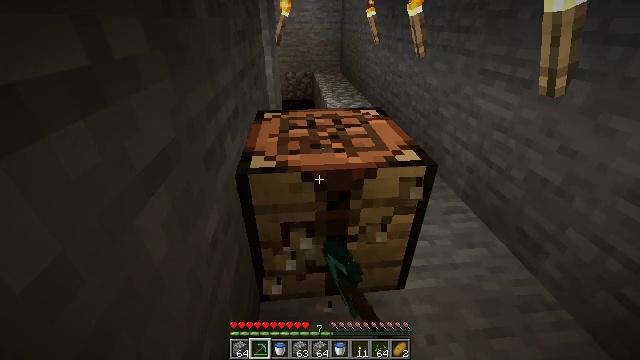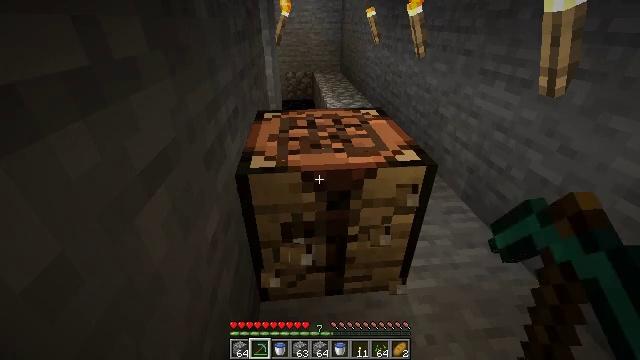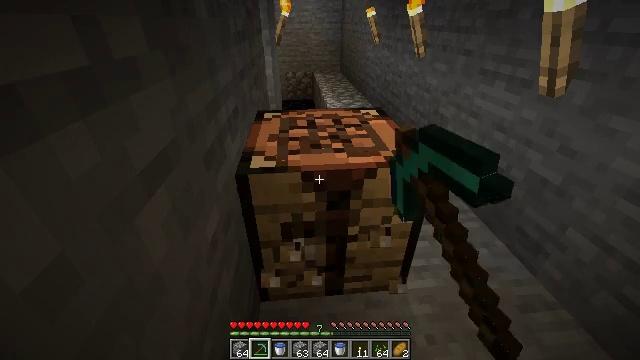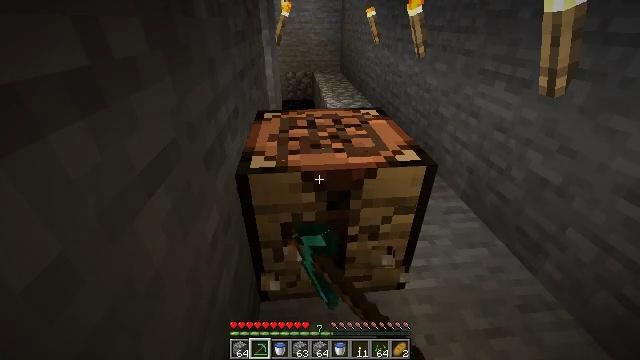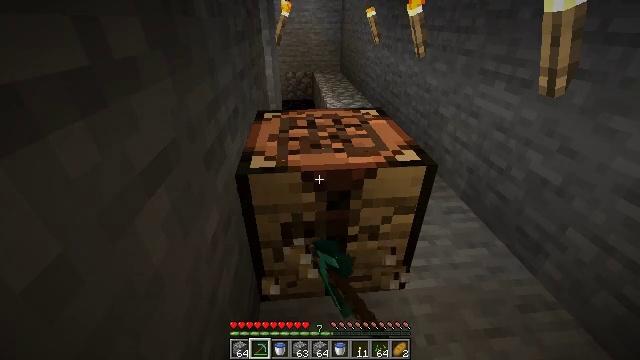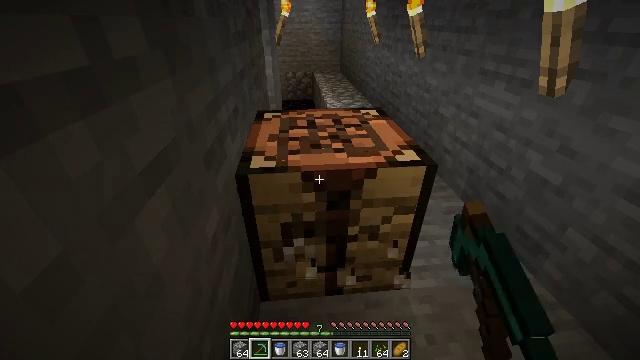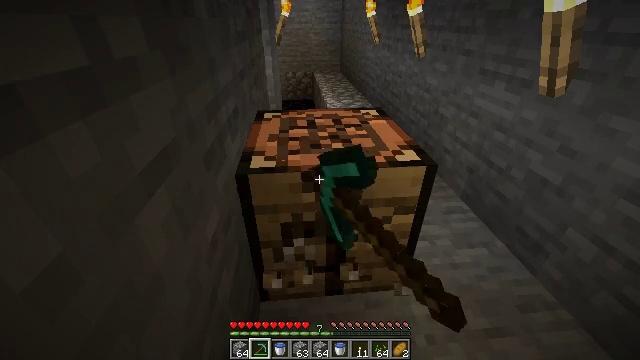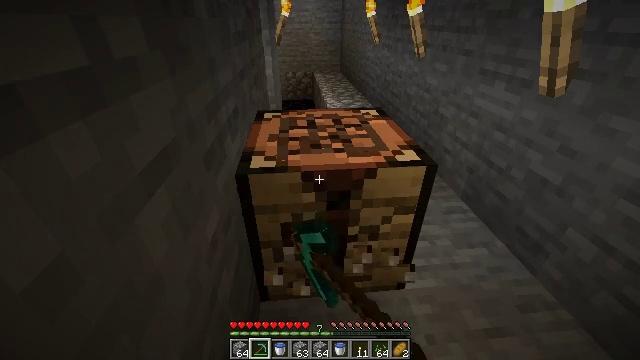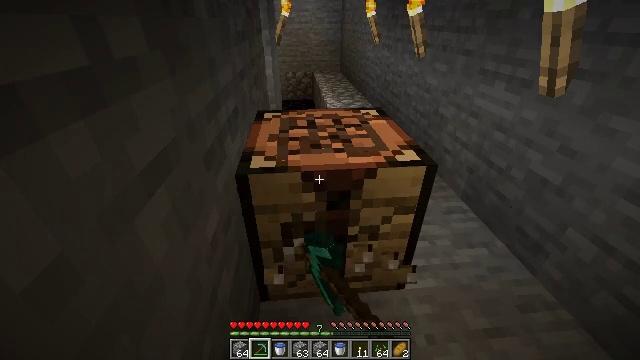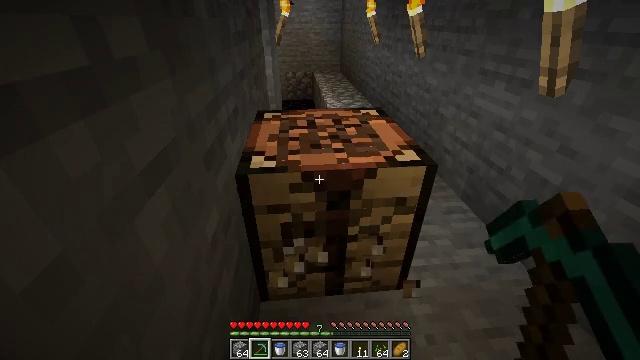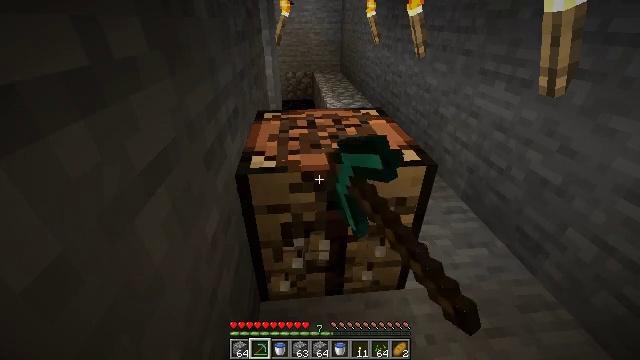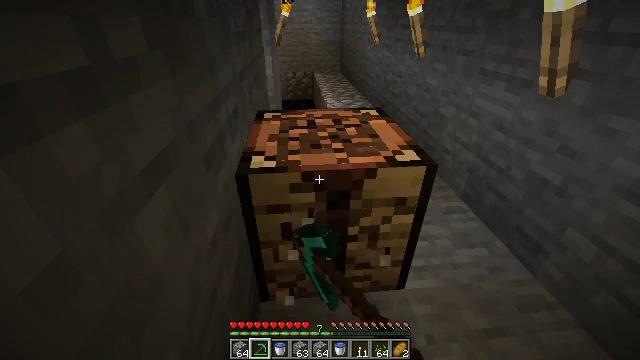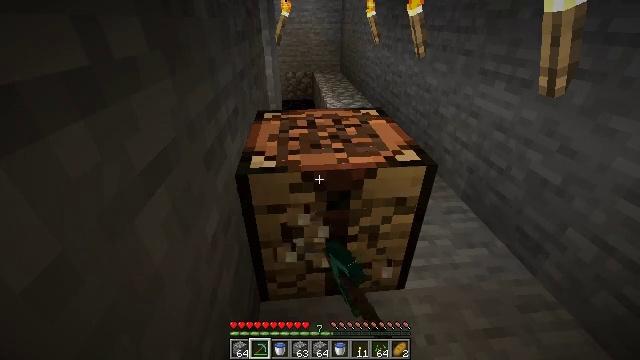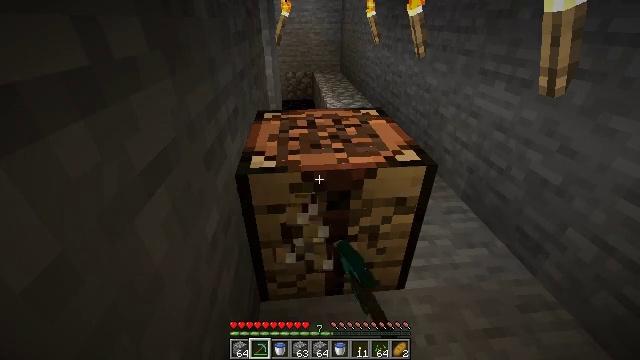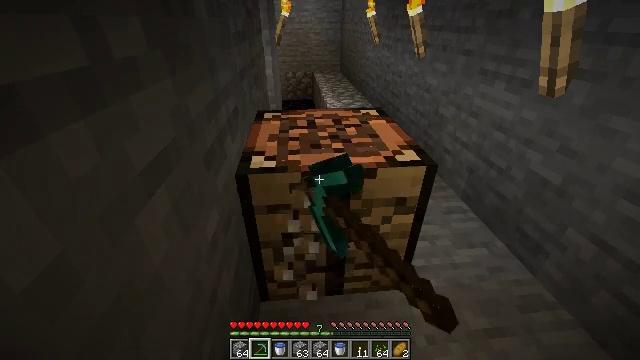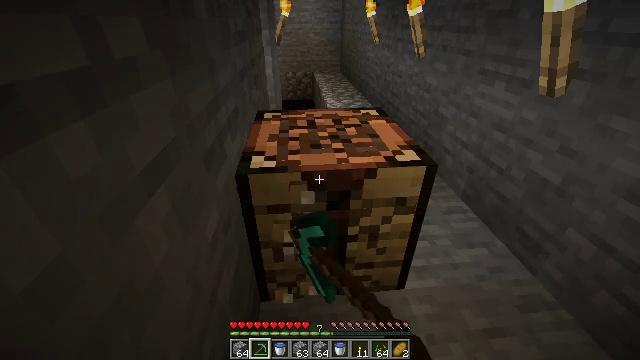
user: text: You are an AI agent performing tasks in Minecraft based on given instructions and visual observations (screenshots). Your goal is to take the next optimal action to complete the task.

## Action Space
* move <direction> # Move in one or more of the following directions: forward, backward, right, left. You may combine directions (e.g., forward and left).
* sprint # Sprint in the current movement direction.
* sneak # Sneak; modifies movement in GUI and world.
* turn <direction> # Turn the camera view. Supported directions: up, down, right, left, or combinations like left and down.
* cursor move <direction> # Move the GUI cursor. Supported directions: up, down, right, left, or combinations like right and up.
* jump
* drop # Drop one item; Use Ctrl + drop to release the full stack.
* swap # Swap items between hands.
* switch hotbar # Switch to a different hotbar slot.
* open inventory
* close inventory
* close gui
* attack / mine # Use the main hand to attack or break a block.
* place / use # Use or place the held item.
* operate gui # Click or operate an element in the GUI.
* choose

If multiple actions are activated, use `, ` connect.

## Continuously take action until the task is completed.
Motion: motion action
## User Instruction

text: Attack the crafting table to break it.
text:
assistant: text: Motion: attack / mine
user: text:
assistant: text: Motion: attack / mine
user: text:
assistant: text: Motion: attack / mine
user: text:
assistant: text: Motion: attack / mine
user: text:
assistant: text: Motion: attack / mine
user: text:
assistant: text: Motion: attack / mine
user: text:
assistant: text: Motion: attack / mine
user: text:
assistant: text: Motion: attack / mine
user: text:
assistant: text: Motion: attack / mine
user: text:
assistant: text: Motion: attack / mine
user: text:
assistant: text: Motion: attack / mine
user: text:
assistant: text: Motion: attack / mine
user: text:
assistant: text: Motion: attack / mine
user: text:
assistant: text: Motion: attack / mine
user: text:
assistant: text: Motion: attack / mine
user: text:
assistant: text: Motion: attack / mine
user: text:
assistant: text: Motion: attack / mine
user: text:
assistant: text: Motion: attack / mine
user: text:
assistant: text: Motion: attack / mine
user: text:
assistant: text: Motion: attack / mine
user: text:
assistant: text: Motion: attack / mine
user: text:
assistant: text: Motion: attack / mine
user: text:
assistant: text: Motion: attack / mine
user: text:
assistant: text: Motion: attack / mine
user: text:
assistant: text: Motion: attack / mine
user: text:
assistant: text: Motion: attack / mine
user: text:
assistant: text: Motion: attack / mine
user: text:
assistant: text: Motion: attack / mine
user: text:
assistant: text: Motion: attack / mine